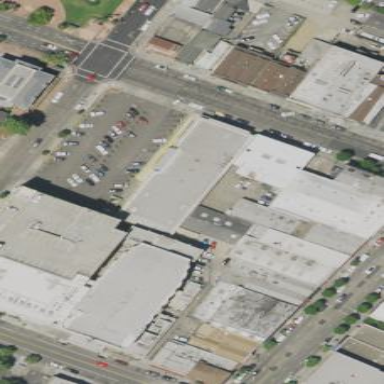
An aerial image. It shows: Building.